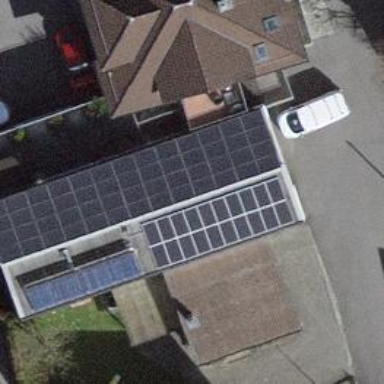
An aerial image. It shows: Solar photovoltaic panel generator.